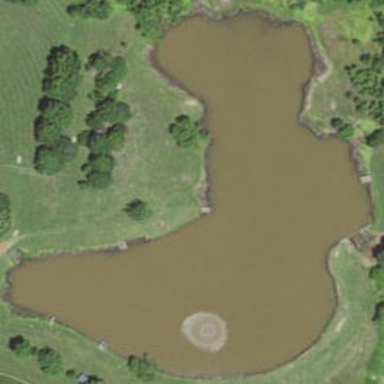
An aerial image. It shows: Mud surface recreation ground with pond.